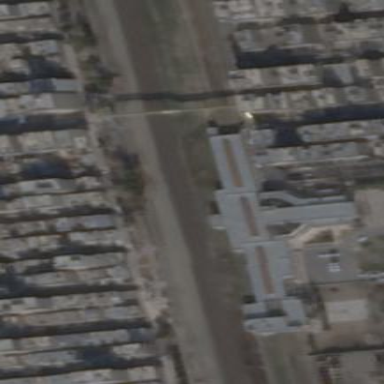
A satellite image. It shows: Station building.